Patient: sex M, age 78
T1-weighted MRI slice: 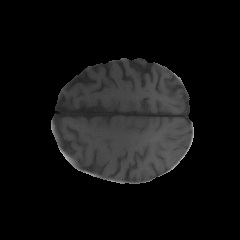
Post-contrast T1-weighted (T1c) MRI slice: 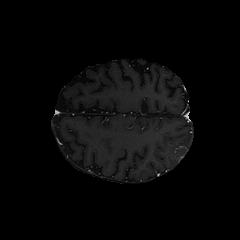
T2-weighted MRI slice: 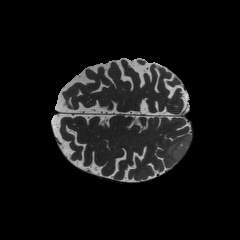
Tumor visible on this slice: yes
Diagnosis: Glioblastoma, IDH-wildtype
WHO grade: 4